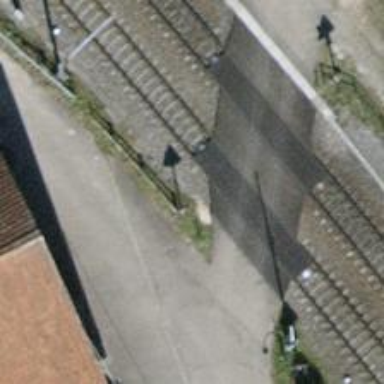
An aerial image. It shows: Railway level crossing.